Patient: sex M, age 85
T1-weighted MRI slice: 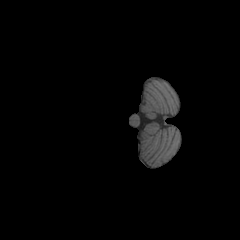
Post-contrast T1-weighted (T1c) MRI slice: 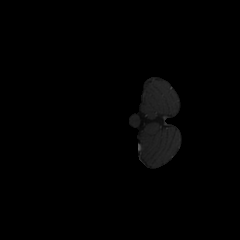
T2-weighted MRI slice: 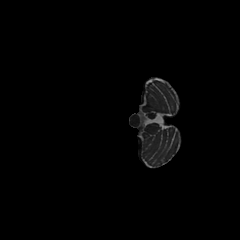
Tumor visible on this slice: no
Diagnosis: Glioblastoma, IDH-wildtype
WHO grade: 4